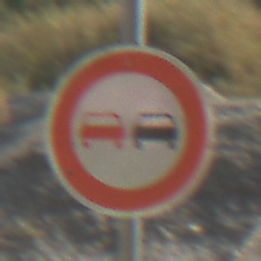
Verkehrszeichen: Ueberholverbot
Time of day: MorningAfternoon
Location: Outdoor (Nature)
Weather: PartlyCloudy
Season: NotSpecified
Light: Natural